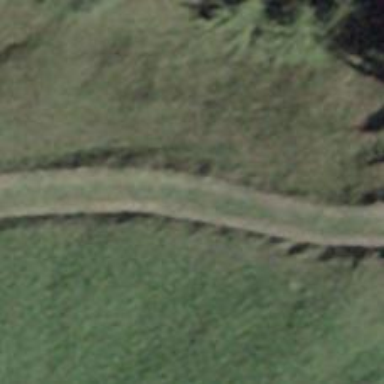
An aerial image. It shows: Track road with grade3 tracktype.